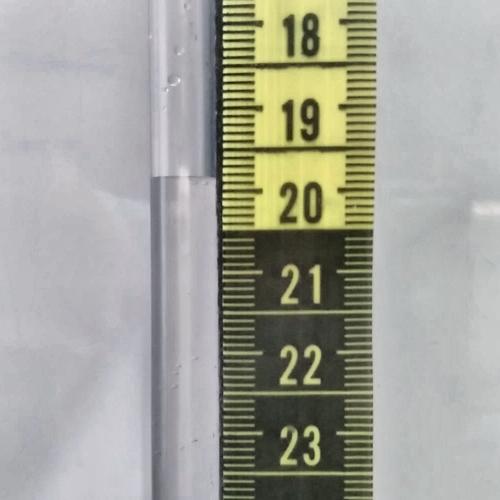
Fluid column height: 19.8 cm